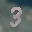
Label: 3